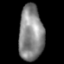
Tissue: lung
Cell type: Endothelial cells
Senescence score: 0.6651
Nuclear area (px): 1337
Mean DAPI intensity: 134.941